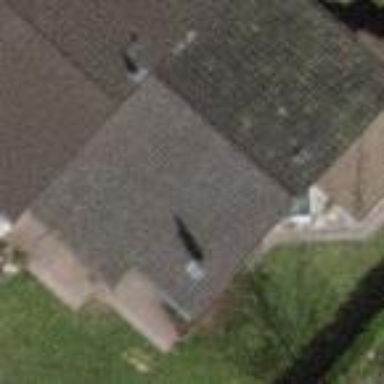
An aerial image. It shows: Terrace building with gabled roof.